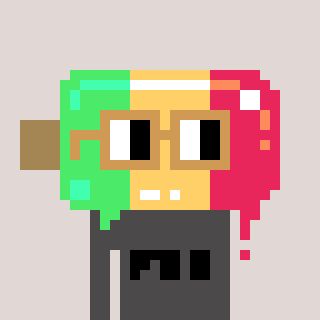
a pixel art character with square brown glasses, a icepop-shaped head and a grayscale-colored body on a warm background